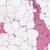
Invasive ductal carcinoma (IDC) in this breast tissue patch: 0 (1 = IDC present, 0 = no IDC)